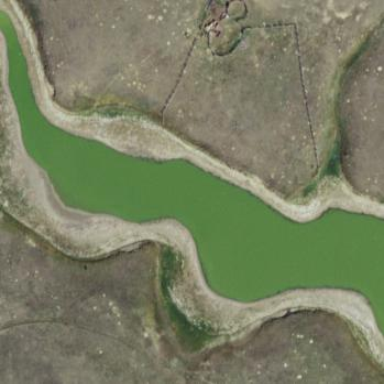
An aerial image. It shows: Reservoir.